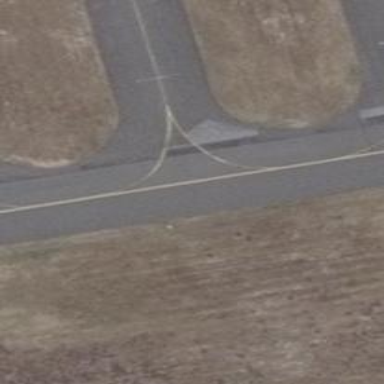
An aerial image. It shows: Taxiway edge illuminated for aviation.